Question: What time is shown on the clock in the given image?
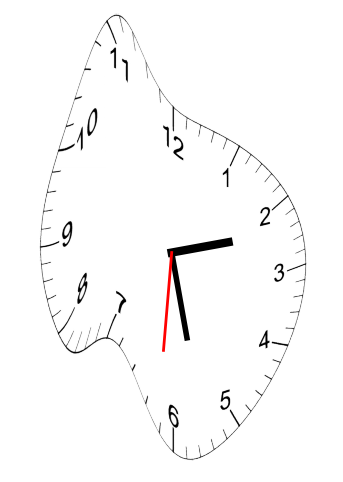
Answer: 02:27:31